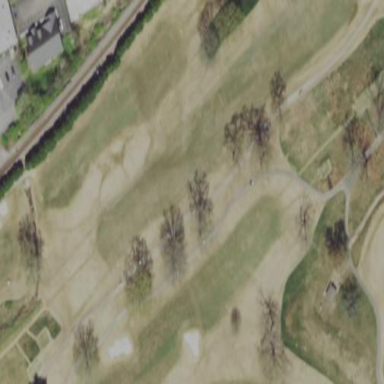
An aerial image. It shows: Golf fairway surrounded by grass.